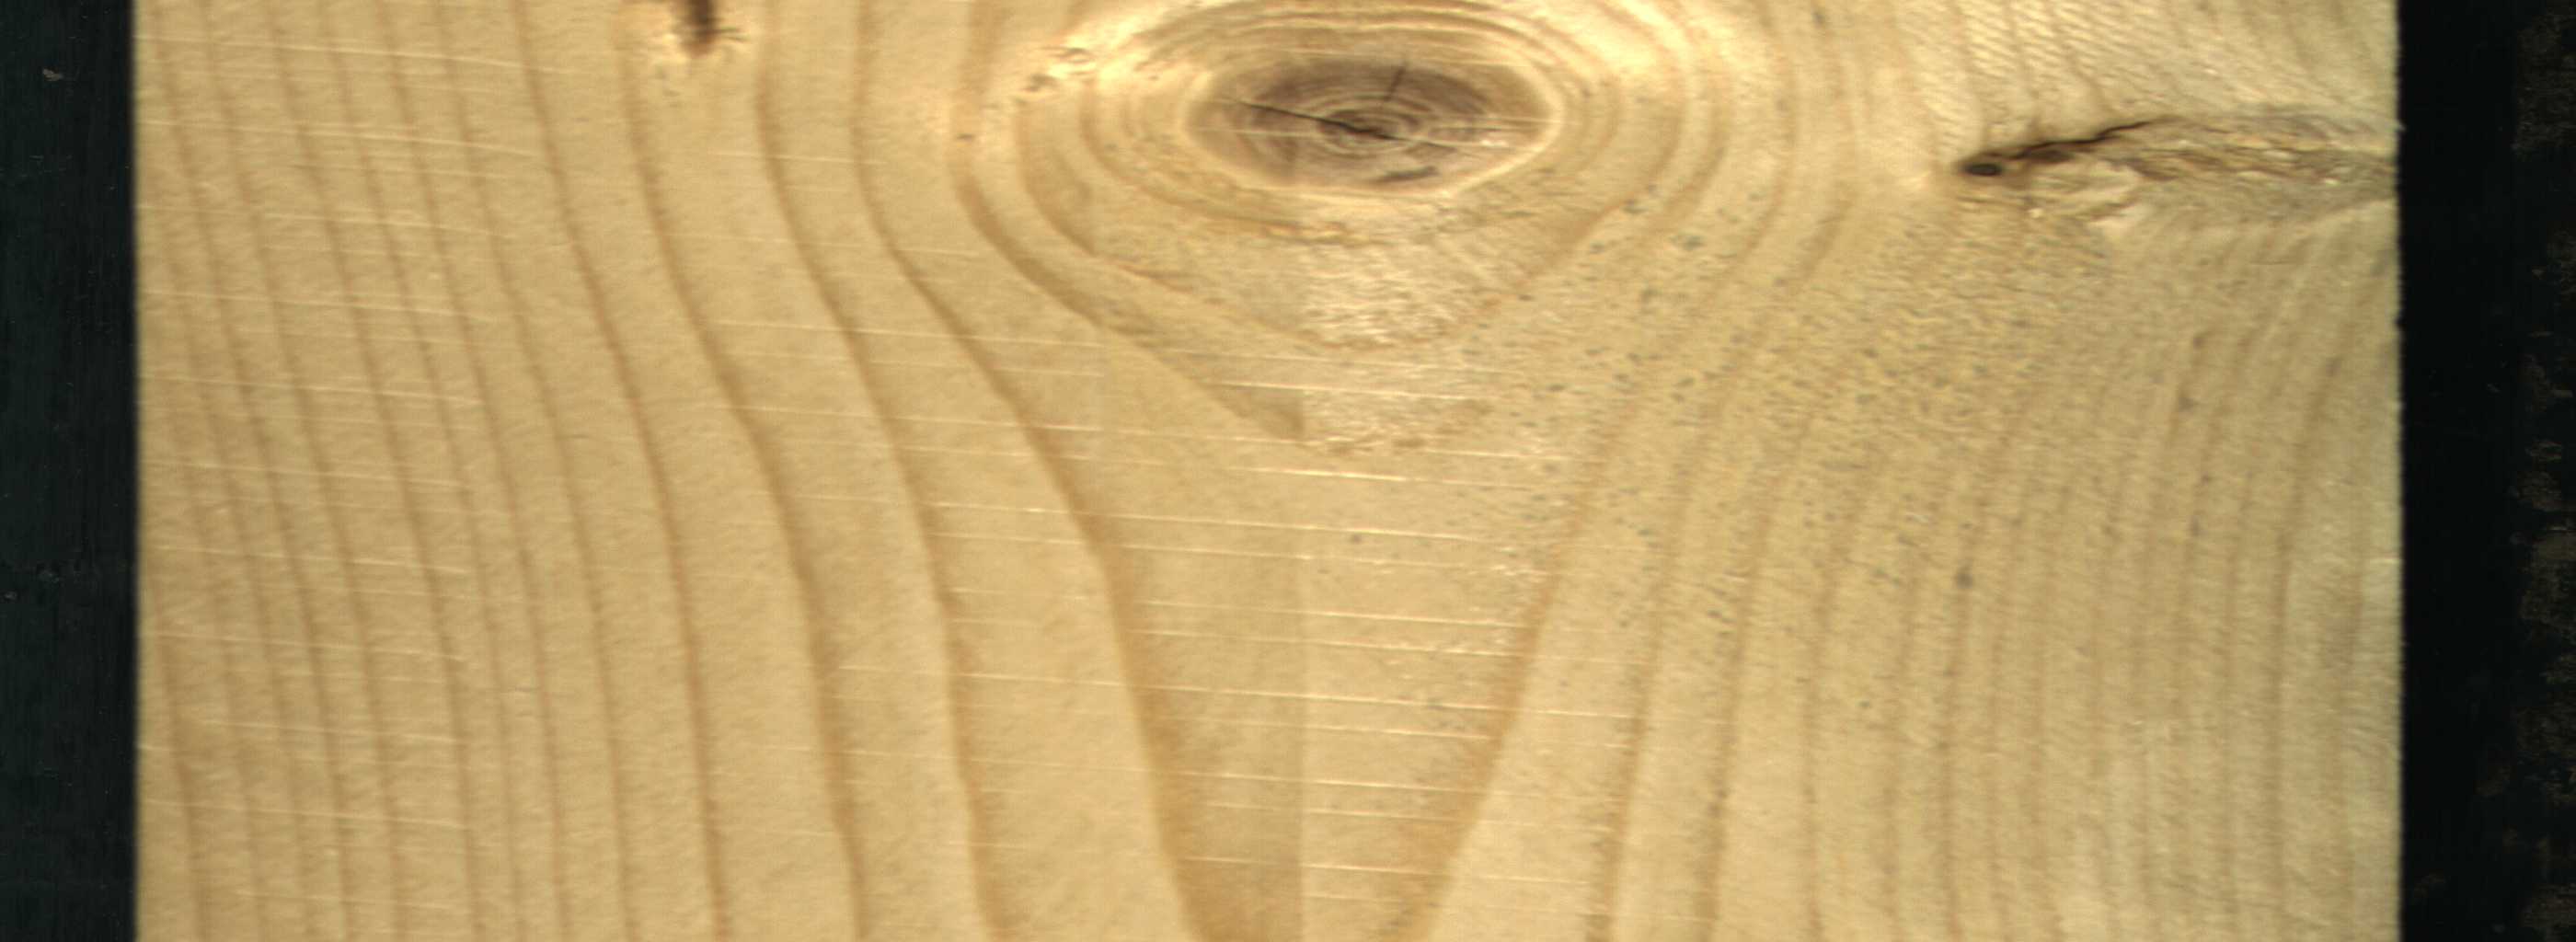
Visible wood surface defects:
resin
Crack
knot_with_crack
Dead_Knot